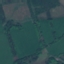
Land use / land cover class: Pasture